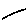
Label: line